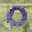
Label: 0